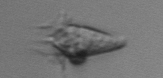
Label: Paratontonia_gracillima